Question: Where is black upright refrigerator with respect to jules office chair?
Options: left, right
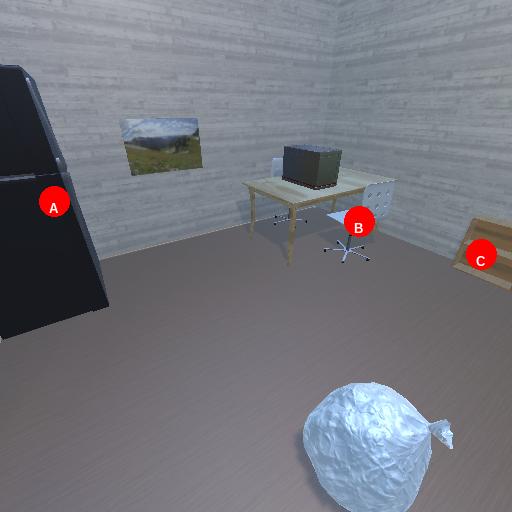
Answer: left